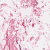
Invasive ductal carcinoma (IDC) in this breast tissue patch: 0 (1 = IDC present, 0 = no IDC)